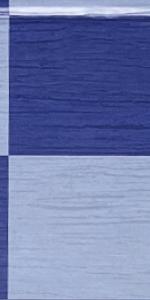
Label: Empty